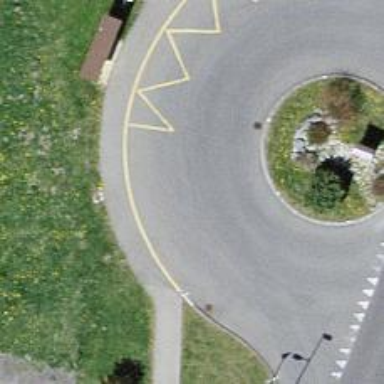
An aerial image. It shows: Public transport stop position.